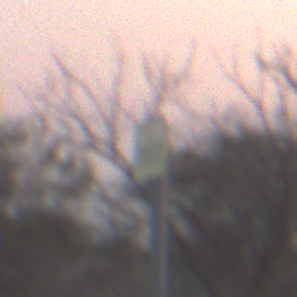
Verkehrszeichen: UmleitungswegweiserRechtsweisend
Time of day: SunriseSunset
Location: Outdoor (Nature)
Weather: Clear
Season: NotSpecified
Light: Natural